Question: I want to create a method that takes in one or more parameters but when I try the following code I get the following error message.
'''
struct SomeStruct {
static func method(arrays: AnyObject[]...) -> AnyObject[] {
return []
}
}
SomeStruct.method([1], [2])
Cannot convert the expression's type 'AnyObject[]' to type 'IntegerLiteralConvertible'
'''
If I run the following code
'''
SomeStruct.method(["1"], ["2"])
'''
I get the following error
'''
Cannot convert the expression's type 'AnyObject[]' to type 'ExtendedGraphemeClusterLiteralConvertible'
'''
I want to allow 0 or more array of items to be passed into this method of any element type including numbers. How can I do this?

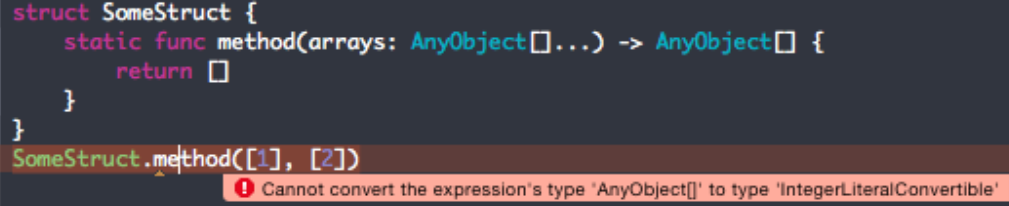
Answer: I was able to get it to work by using a generic instead of AnyObject.
'''
struct SomeStruct {
static func method<T>(arrays: T[]...) -> T[] {
return []
}
}
SomeStruct.method([1], [2])
'''